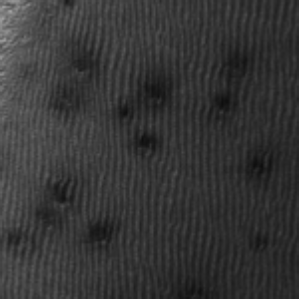
Label: frost